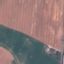
Land use / land cover: AnnualCrop